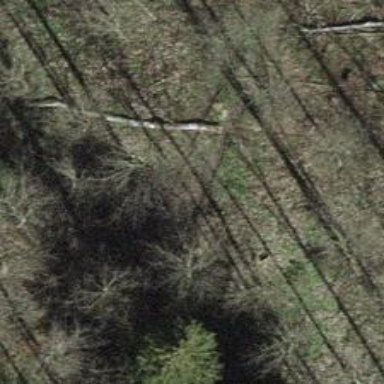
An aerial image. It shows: Path on the ground.